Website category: university
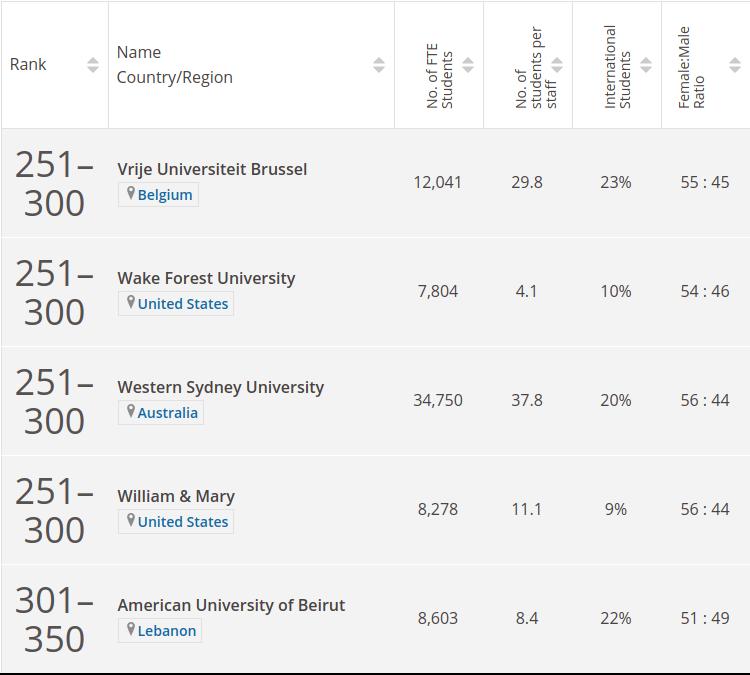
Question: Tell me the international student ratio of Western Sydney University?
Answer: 20%

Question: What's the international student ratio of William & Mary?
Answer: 9%

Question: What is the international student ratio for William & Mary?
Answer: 9%

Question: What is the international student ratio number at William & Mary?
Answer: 9%

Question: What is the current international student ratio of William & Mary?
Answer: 9%

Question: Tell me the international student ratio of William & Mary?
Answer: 9%

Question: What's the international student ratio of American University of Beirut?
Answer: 22%

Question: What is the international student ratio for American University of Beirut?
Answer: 22%

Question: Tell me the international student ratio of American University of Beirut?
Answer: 22%

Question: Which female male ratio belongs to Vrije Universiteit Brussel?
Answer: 55 : 45

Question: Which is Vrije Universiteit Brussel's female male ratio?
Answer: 55 : 45

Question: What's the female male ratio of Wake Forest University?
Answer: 54 : 46

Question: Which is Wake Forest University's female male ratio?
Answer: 54 : 46

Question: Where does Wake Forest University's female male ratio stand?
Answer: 54 : 46

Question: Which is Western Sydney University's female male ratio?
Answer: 56 : 44

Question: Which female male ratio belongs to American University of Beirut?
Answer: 51 : 49

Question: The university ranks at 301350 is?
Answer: American University of Beirut

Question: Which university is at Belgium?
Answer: Vrije Universiteit Brussel

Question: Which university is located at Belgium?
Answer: Vrije Universiteit Brussel

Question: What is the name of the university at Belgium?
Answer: Vrije Universiteit Brussel

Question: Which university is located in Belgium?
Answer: Vrije Universiteit Brussel

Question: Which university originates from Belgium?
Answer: Vrije Universiteit Brussel

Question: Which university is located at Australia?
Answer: Western Sydney University

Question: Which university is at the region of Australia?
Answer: Western Sydney University

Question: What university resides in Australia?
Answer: Western Sydney University

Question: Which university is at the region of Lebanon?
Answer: American University of Beirut

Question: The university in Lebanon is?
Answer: American University of Beirut

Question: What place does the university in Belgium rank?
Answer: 251300

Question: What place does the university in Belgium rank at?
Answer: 251300

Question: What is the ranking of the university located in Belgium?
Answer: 251300

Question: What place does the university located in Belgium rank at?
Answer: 251300

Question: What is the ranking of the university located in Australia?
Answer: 251300

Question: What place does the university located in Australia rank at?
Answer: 251300

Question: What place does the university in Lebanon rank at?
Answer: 301350

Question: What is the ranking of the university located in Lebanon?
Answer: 301350

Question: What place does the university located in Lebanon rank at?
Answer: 301350